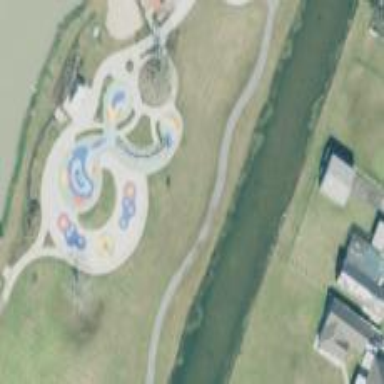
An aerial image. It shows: Splash pad playground.